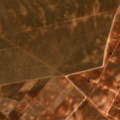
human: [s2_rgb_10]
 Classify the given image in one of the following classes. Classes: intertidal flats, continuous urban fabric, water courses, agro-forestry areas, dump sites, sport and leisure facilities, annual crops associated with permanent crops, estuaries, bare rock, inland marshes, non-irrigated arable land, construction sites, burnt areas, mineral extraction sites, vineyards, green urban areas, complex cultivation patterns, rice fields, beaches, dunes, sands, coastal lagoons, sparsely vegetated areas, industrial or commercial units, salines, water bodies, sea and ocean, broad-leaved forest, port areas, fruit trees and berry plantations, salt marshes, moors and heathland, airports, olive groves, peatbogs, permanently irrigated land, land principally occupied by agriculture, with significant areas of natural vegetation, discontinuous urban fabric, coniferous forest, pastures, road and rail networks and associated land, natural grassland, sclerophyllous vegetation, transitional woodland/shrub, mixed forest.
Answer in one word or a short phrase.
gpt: olive groves, annual crops associated with permanent crops